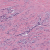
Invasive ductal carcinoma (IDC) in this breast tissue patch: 1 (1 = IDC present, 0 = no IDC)